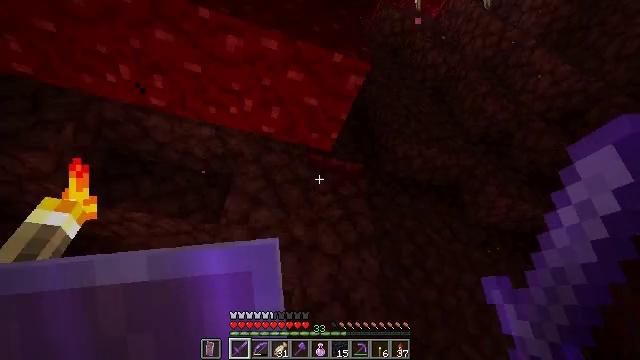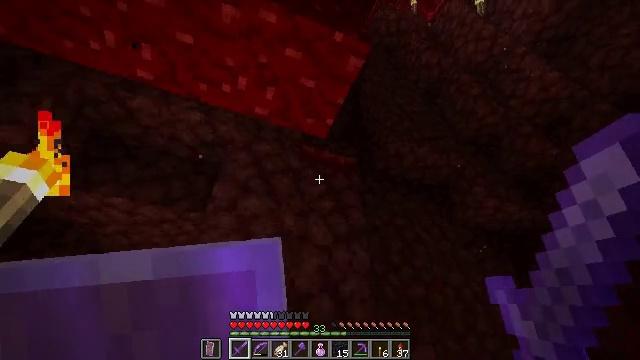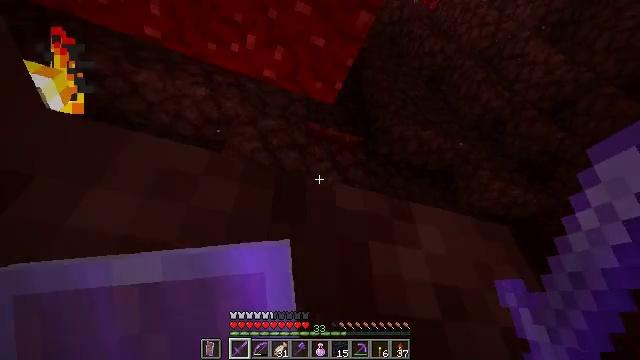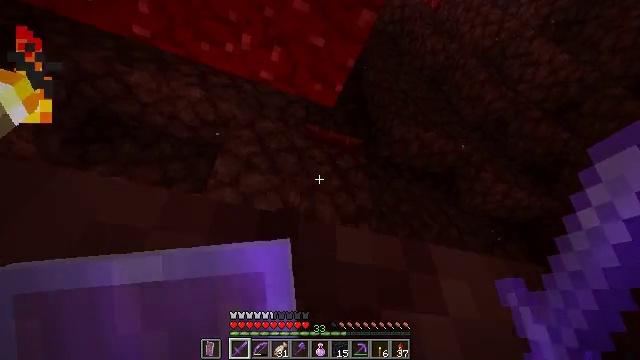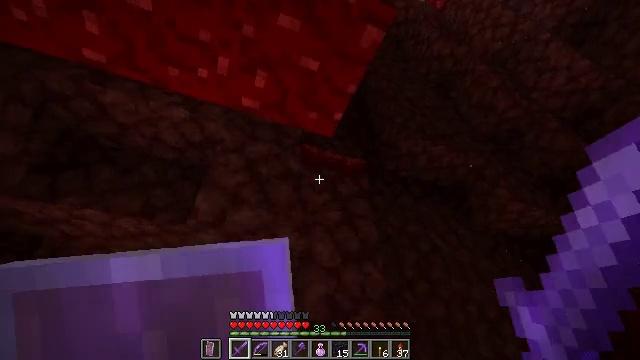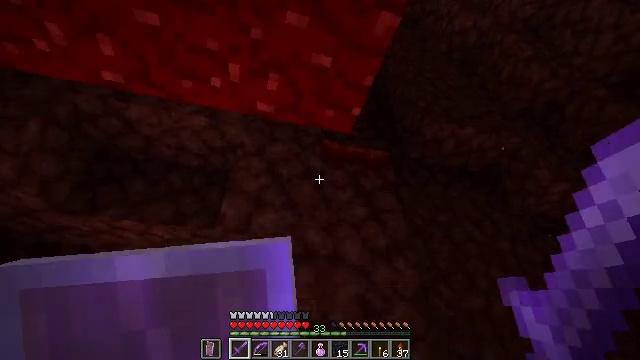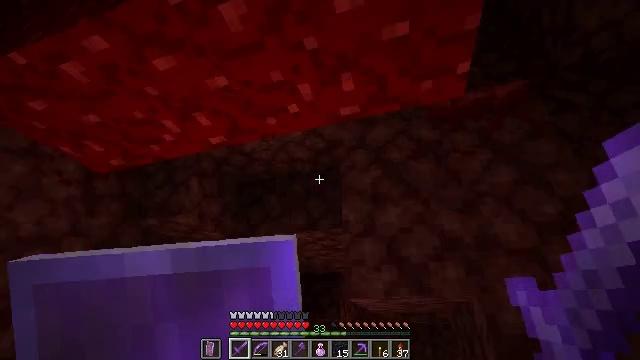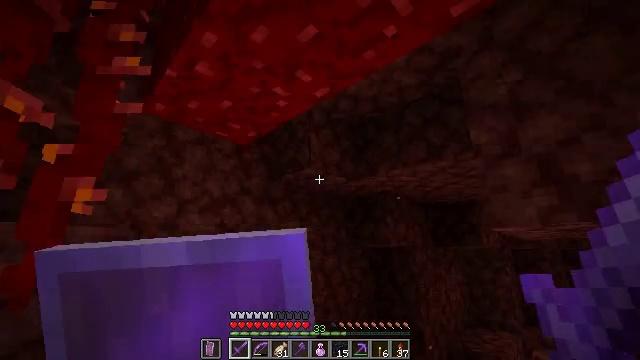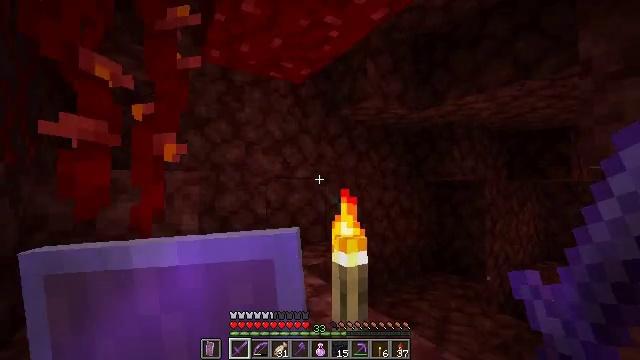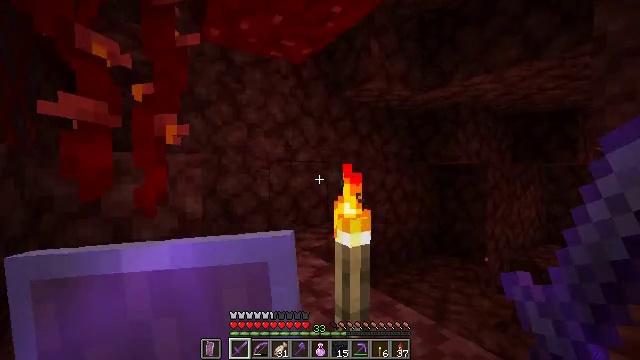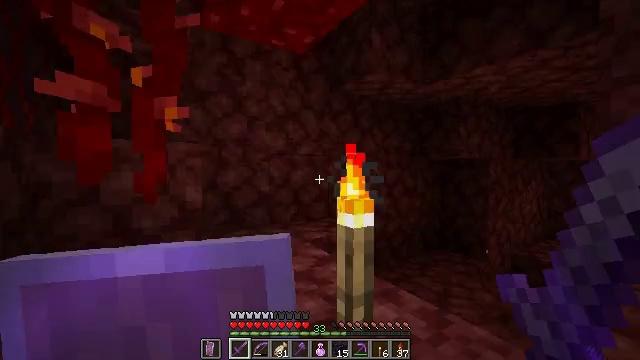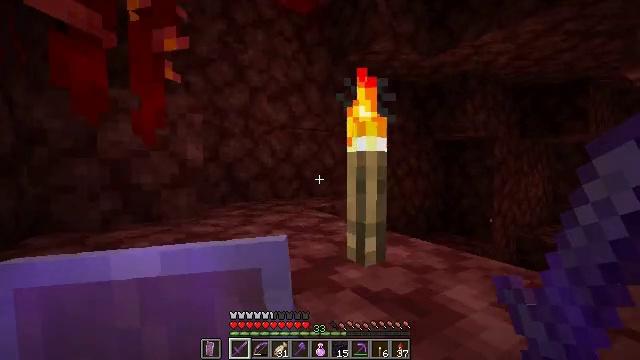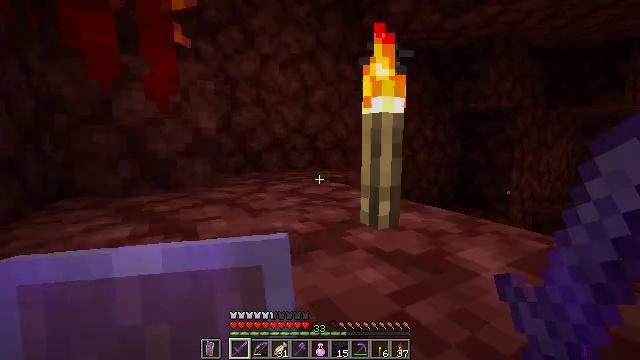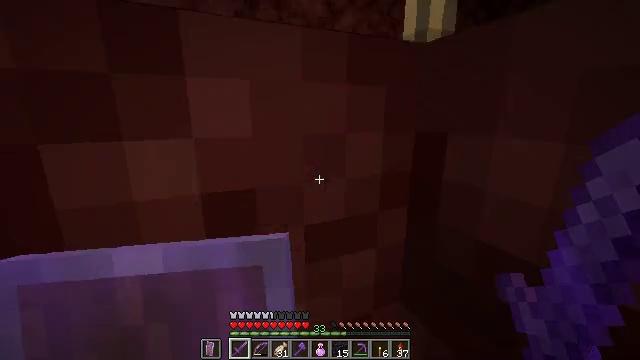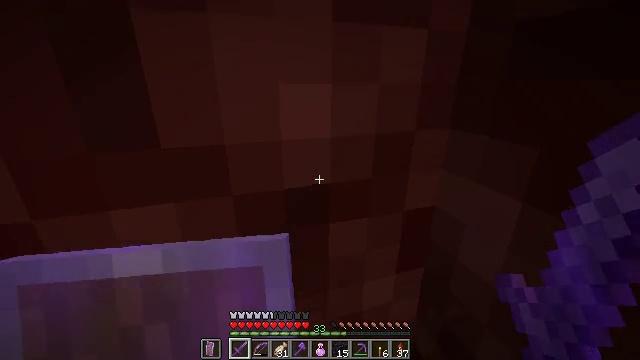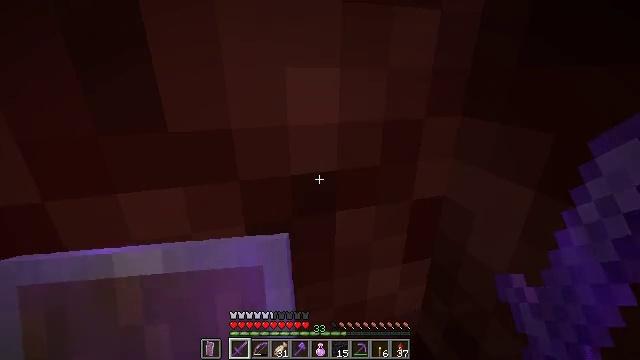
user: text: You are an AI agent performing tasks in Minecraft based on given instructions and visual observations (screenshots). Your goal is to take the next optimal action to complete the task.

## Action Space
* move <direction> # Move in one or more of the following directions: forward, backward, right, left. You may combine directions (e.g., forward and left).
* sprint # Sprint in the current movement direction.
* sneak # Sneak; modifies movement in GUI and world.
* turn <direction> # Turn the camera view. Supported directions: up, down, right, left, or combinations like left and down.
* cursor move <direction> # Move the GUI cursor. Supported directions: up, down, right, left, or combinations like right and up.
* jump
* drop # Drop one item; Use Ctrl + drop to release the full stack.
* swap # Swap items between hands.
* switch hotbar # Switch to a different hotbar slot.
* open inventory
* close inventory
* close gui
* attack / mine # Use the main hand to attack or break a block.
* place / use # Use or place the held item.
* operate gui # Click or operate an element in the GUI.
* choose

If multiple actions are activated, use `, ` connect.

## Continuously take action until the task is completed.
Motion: motion action
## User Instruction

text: Dig up warped fungus to add to your inventory.
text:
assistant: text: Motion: move forward, turn right, jump
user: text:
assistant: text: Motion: move forward, jump
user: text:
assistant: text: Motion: move forward, jump
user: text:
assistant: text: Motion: move forward, jump
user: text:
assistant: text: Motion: move forward, turn left and down, jump
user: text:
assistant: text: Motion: move forward, turn left and down, jump
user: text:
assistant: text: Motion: move forward, turn left and down, jump
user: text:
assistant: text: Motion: move forward, turn left and down, jump
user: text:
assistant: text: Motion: move forward, turn down, jump
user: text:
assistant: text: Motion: move forward, jump
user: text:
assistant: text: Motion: move forward, jump
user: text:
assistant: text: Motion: move forward, turn left and down, jump
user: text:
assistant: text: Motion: move forward, turn left and down, jump
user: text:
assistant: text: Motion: turn left and down
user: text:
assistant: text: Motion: turn left and down
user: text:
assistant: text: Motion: no_op
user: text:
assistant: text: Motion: no_op
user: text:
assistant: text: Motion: no_op
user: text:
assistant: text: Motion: no_op
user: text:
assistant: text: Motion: no_op
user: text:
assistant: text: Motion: no_op
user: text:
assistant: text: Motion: no_op
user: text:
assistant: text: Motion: turn left and down
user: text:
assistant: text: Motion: turn left and down
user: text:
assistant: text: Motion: no_op
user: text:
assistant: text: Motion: no_op
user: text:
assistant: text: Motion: no_op
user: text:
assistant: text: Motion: turn left and up
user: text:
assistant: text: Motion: turn up
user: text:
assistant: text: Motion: no_op